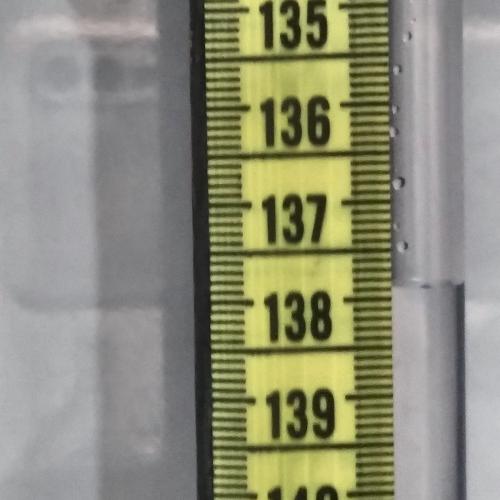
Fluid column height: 137.9 cm